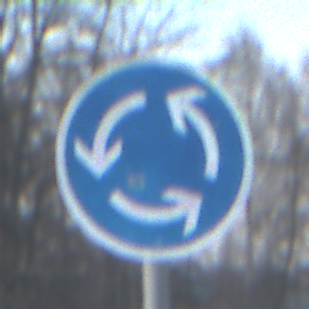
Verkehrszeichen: Kreisverkehr
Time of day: SunriseSunset
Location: Outdoor (Suburban)
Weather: PartlyCloudy
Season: Winter
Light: Natural